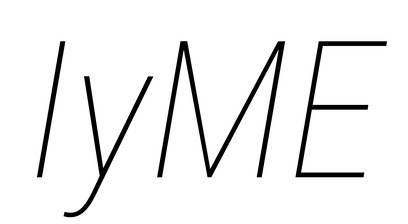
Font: Roboto-Italic_Condensed_Thin_Italic